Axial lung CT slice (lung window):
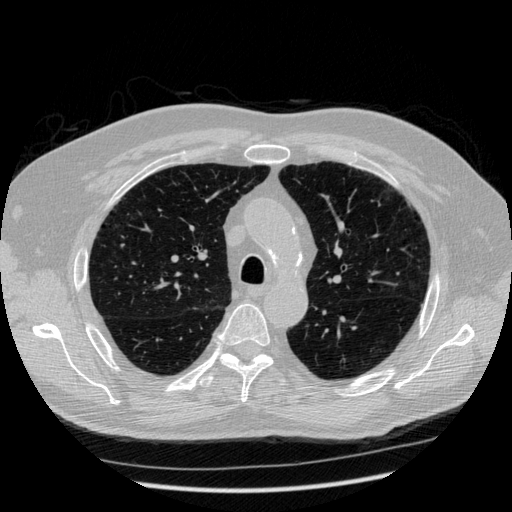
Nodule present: no